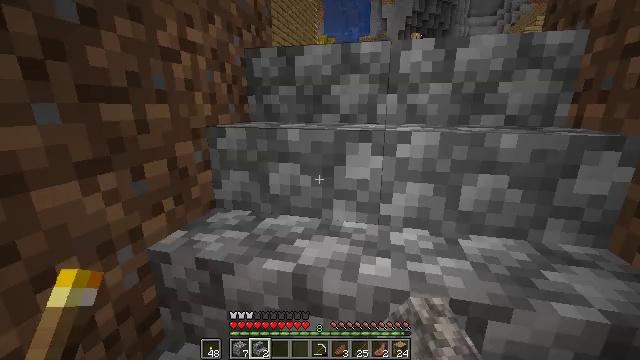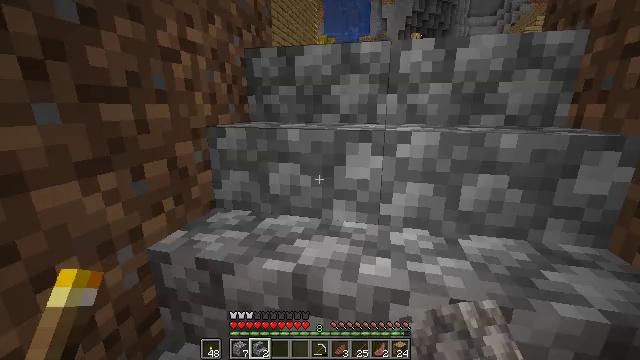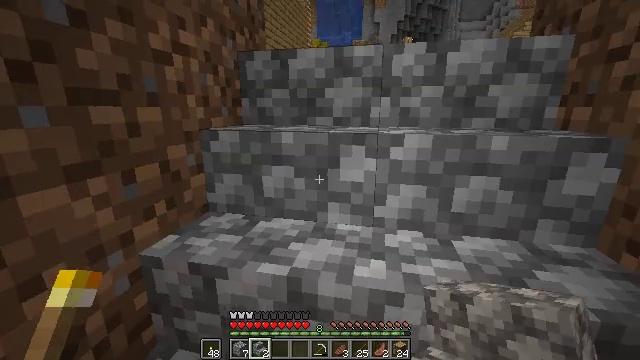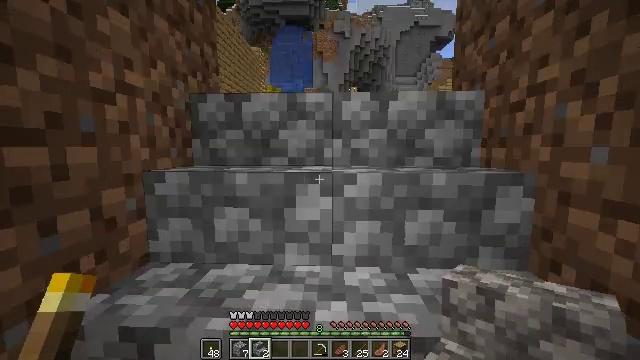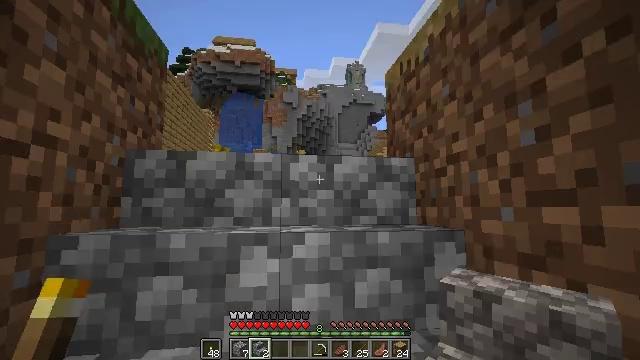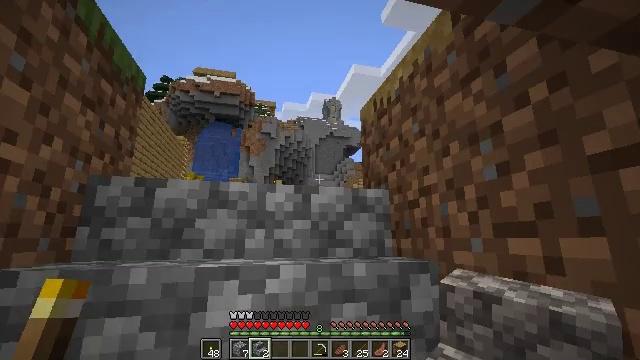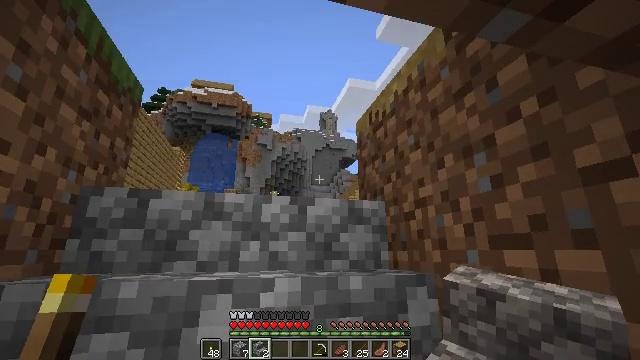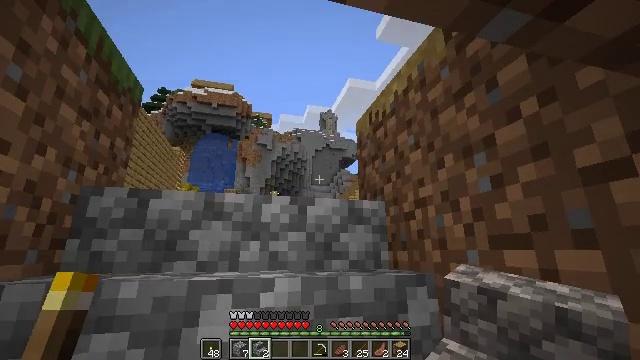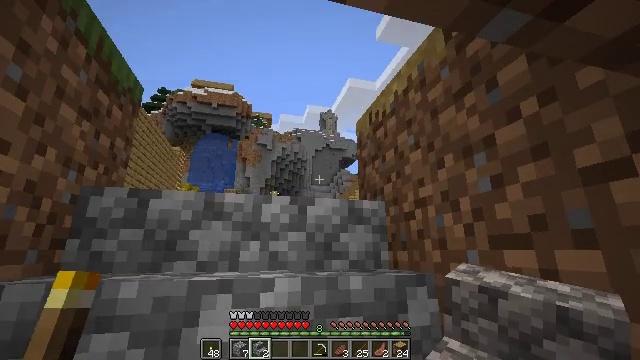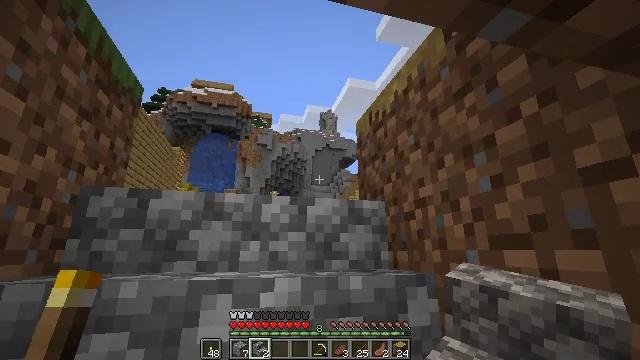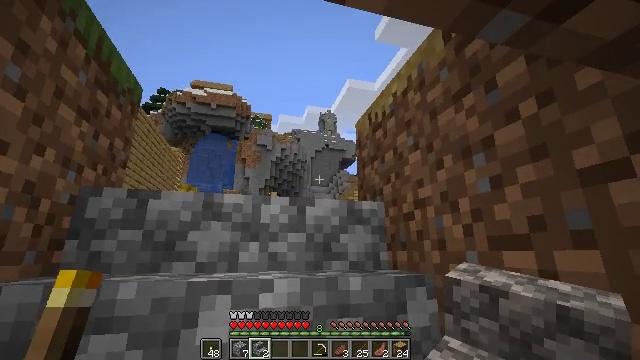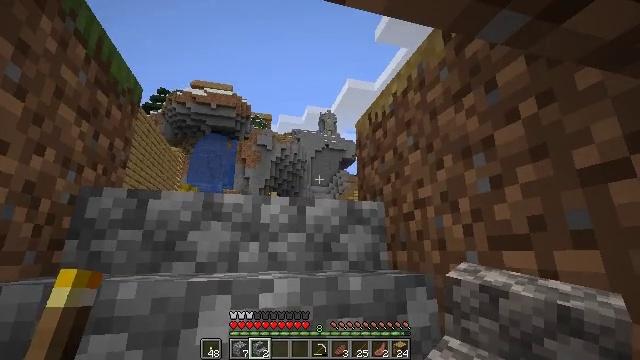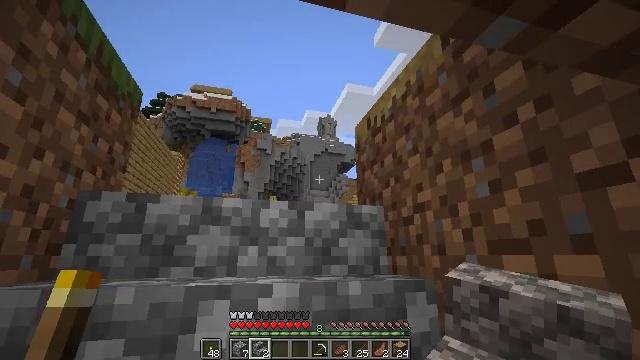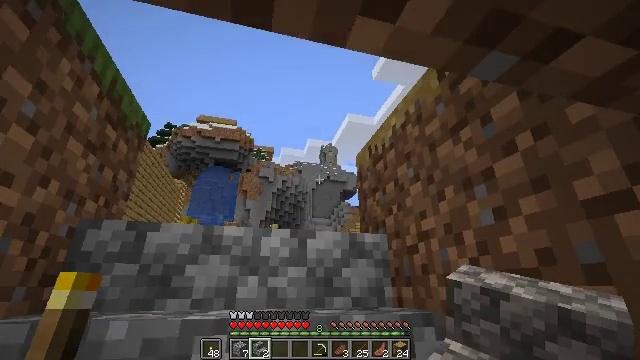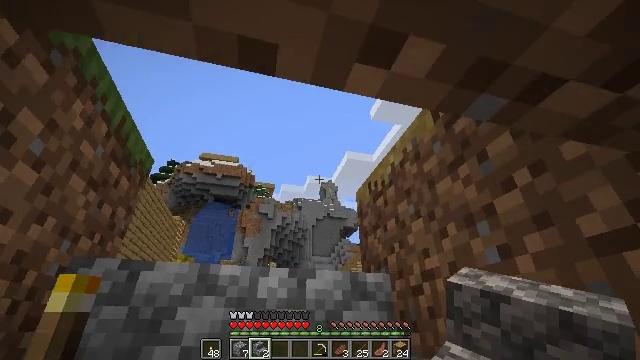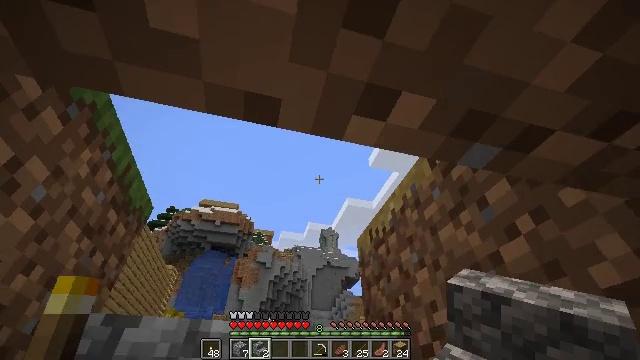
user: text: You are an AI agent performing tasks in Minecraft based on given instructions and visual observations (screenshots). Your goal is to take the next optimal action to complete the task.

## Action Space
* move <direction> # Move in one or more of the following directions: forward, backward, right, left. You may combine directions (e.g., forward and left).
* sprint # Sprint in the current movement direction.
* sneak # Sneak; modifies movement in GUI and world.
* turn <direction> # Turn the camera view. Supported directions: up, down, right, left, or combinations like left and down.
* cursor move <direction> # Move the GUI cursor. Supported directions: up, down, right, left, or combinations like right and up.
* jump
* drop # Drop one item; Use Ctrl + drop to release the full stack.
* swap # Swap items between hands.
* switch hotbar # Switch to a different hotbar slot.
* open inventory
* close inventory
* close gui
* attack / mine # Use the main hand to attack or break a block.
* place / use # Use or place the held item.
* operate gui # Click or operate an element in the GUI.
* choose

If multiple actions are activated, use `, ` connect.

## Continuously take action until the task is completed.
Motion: motion action
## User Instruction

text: Break the grass block.
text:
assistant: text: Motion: no_op
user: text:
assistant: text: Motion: turn right
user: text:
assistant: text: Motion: turn right and up
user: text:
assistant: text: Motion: turn right and up
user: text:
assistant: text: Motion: turn right and up
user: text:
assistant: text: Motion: turn up
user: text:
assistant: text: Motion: no_op
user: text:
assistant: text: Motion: no_op
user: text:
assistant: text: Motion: no_op
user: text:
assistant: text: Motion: no_op
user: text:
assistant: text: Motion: no_op
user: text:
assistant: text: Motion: no_op
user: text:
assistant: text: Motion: turn up
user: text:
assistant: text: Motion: turn up
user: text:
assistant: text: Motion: turn up
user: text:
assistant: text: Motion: turn up
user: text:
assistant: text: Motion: turn up
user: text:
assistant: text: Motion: no_op
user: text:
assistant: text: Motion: no_op
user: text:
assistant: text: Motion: no_op
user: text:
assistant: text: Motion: no_op
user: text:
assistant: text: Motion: no_op
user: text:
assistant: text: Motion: no_op
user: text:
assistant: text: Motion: no_op
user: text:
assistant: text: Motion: no_op
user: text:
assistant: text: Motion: no_op
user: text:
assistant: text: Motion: no_op
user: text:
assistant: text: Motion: no_op
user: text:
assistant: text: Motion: no_op
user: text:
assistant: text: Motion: no_op